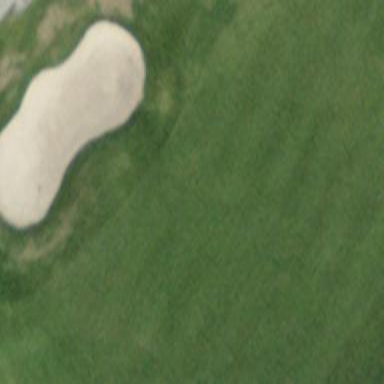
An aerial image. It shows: Golf bunker filled with sandy terrain.